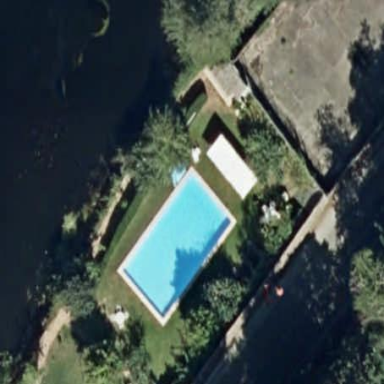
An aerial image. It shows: Swimming pool located in leisure land.